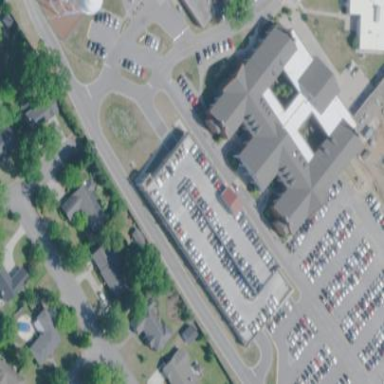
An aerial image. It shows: Commercial building.